Brain MRI, modality: hrT2
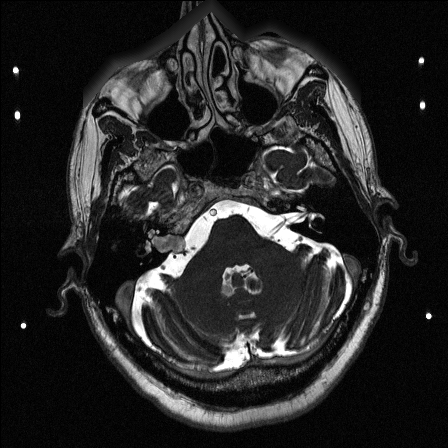